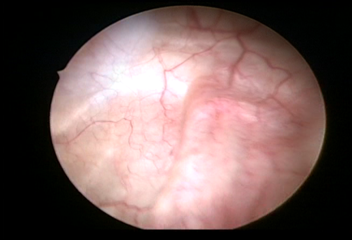
Modality: WLC
Class: Normal mucosa
Bladder cancer association: No